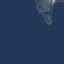
Land use / land cover class: SeaLake